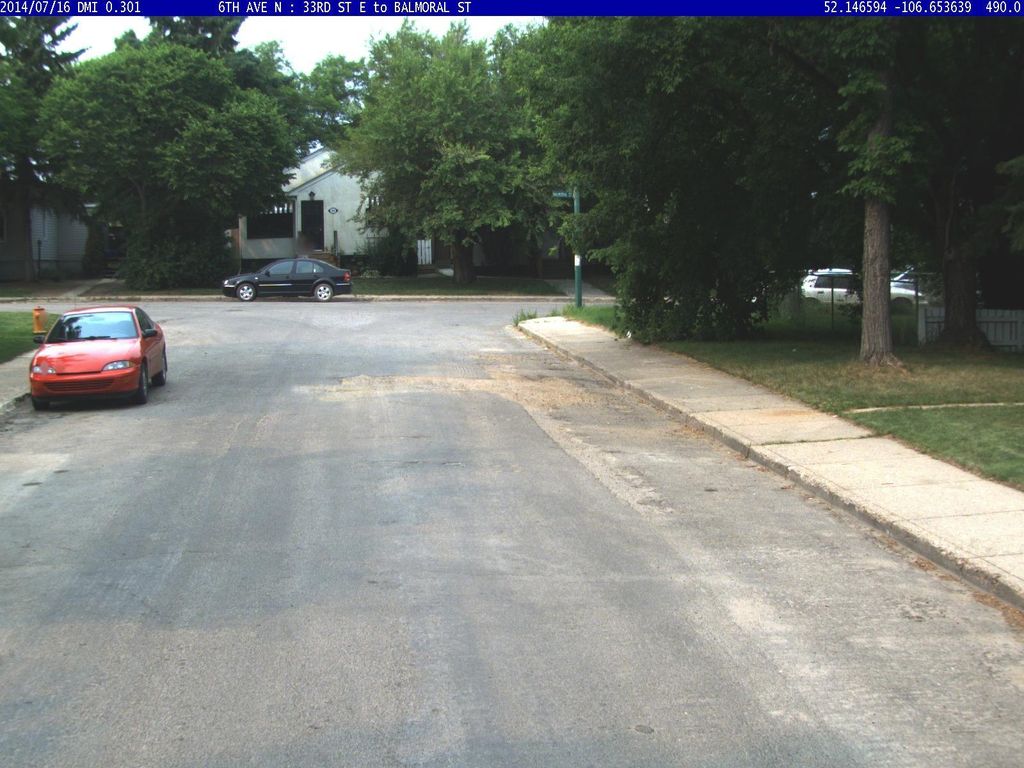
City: saskatoon